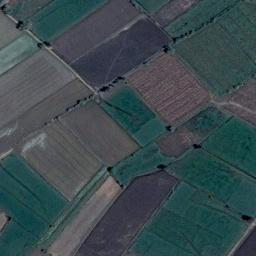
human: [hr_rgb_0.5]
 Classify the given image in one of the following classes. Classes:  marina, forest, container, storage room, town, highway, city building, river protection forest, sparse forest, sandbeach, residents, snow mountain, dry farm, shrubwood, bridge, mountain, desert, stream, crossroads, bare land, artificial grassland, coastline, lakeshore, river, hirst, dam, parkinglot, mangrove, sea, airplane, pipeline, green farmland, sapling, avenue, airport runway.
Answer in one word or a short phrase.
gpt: green farmland